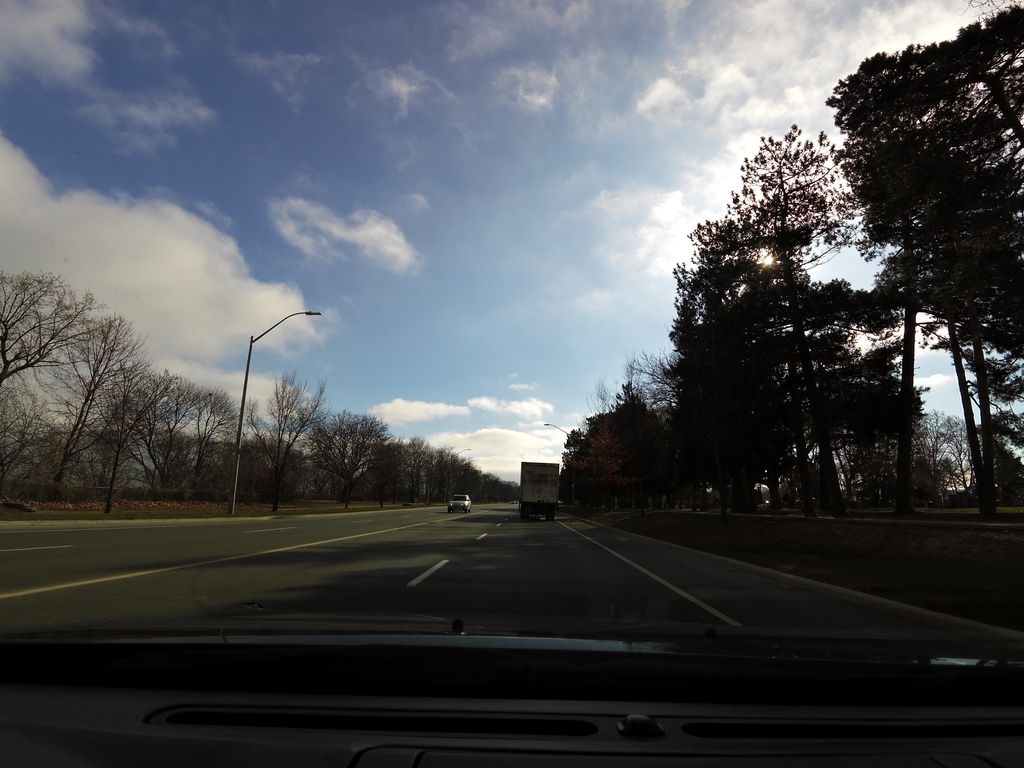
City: hamilton